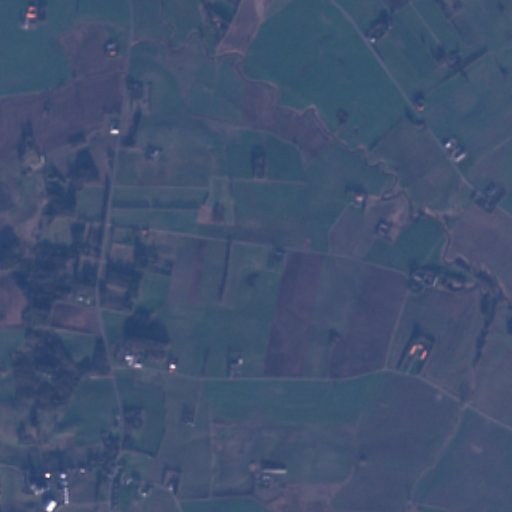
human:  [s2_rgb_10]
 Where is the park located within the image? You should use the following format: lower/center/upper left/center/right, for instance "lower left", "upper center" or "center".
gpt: The park is located in the upper center of the image.
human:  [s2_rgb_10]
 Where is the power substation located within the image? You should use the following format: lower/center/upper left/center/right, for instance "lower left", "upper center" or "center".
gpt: The power substation is located in the lower left of the image.
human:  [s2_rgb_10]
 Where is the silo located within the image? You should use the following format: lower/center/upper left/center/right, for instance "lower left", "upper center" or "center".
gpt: The silo is located in the lower left of the image.
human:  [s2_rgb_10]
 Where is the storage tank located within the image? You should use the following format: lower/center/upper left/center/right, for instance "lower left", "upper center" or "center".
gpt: The storage tank is located in the lower left of the image.
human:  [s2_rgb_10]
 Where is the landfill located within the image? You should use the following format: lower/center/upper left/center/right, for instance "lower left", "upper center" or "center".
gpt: There is no landfill in the image.